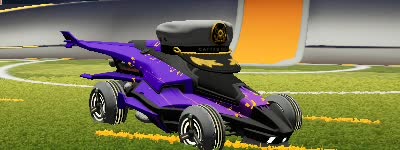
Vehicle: aftershock